Interaction volume radius: 5 \u00c5
Interaction volume height: 15 \u00c5
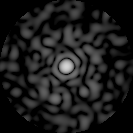
Disorder parameter: 0.8672